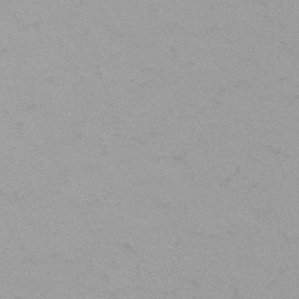
Label: frost